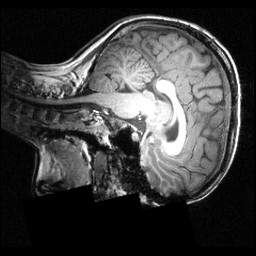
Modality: T1w
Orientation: sagittal
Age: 12
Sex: female
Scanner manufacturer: siemens
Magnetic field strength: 3.951 T
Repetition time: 1.5 s
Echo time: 0.00335 s